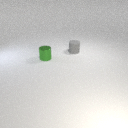
small gray rubber cylinder to the right of small green metal cylinder